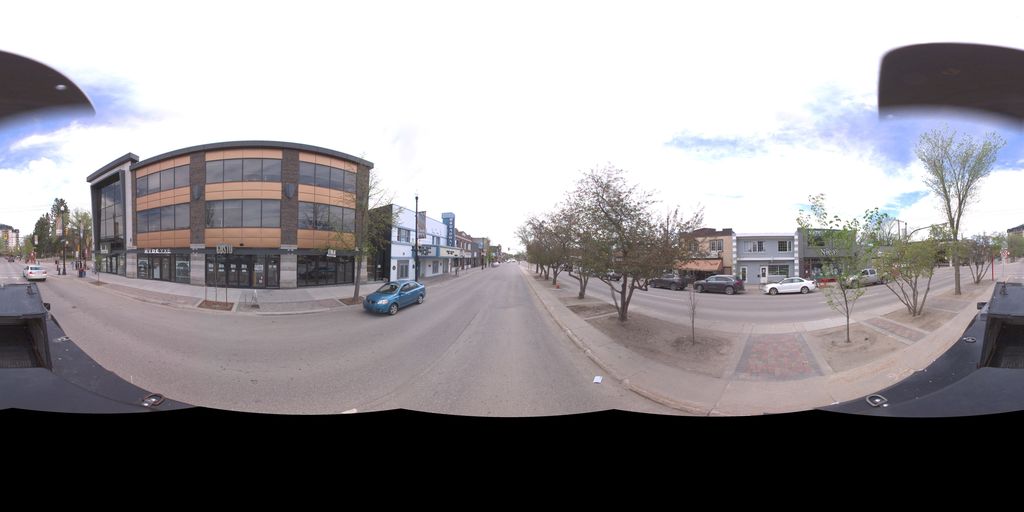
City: saskatoon